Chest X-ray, PA view. Patient: 67 years old, sex M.
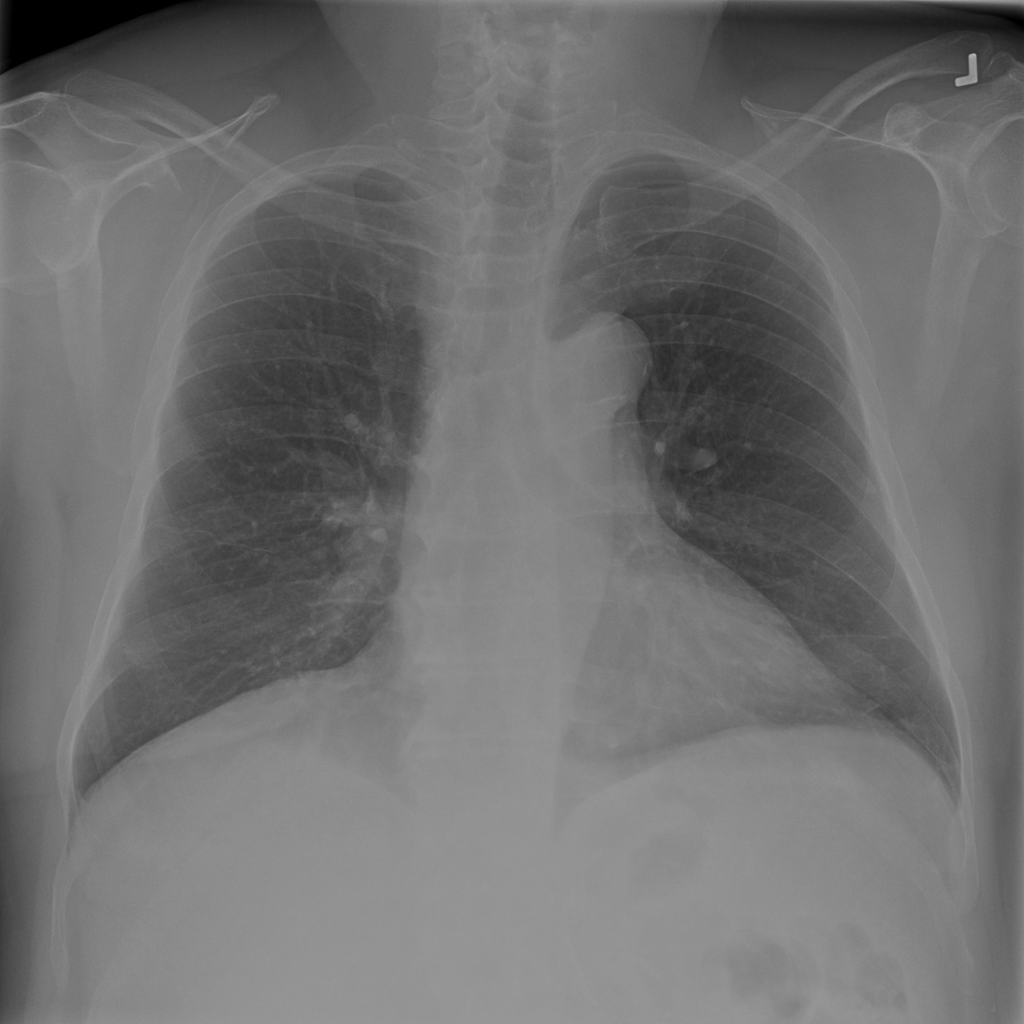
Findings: Atelectasis